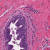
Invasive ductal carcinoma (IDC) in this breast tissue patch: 0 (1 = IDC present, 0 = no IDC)